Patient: sex M, age 58
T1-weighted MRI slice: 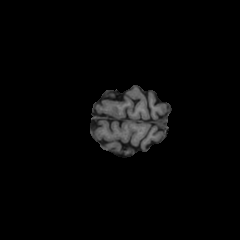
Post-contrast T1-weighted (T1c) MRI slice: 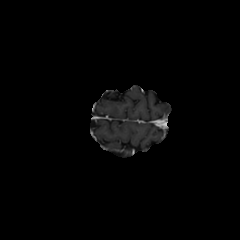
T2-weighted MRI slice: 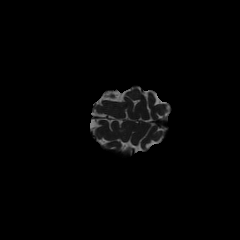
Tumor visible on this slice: no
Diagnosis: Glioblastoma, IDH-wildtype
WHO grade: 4